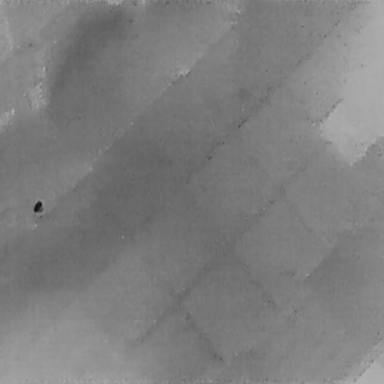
There is a Person in the infrared image.